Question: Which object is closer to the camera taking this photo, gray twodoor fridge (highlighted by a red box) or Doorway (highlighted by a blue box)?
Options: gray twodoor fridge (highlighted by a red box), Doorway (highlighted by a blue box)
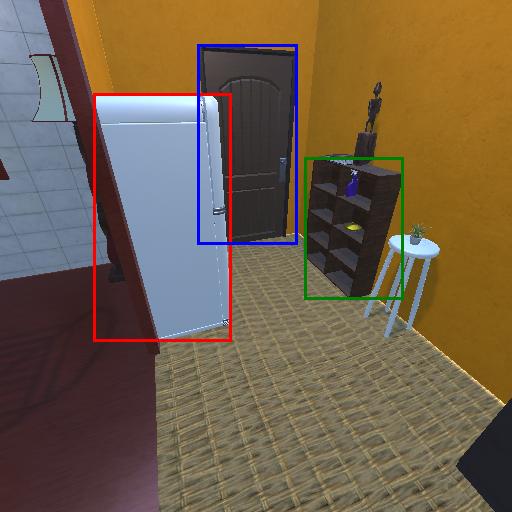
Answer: gray twodoor fridge (highlighted by a red box)